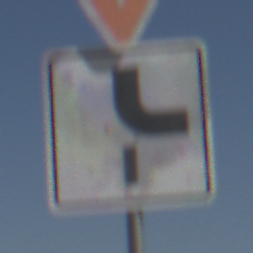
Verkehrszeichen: VerlaufVorfahrtsstrasse10
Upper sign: VorfahrtGewaehren
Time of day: Midday
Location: Outdoor (RoadRail)
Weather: Clear
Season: Summer
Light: Natural